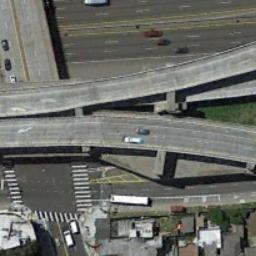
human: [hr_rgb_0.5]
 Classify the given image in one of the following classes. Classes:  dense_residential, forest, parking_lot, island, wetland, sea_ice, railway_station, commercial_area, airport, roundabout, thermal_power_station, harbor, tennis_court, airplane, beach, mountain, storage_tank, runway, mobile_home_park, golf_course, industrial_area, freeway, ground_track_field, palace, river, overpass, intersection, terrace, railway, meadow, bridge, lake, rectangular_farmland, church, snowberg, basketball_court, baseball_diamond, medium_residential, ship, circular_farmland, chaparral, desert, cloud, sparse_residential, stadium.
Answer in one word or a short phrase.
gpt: overpass